Question: I have a list of accounts featuring their product usage monthly within their current contract dates. I want to use the Google Sheets Growth function to look at where they are currently in their contract and where we expect them to land. Obviously, customers are at different stages in their contract and I want to be able to dynamically write a formula to analyze this.
A very close tutorial to what I think I need is located here, but this does not account for having multiple customer IDs in the same list:
<URL>
A sample of the raw data can be seen here where I have manually entered growth formulas based on contract dates:

Any help would be appreciated, I am simply not advanced enough with the FILTER function to work this one out!
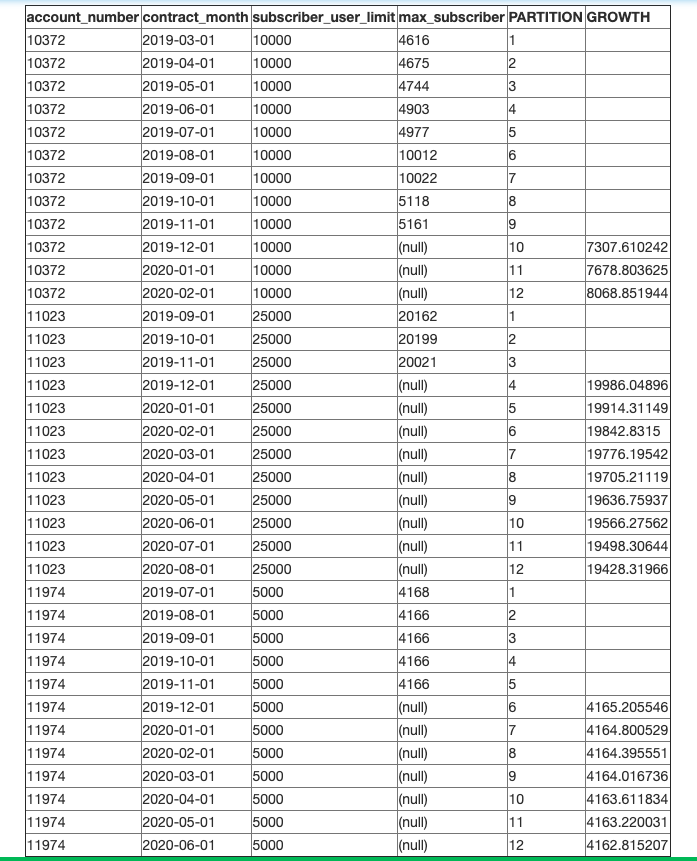
Answer: delete range and paste this into cell:
'''
=ARRAYFORMULA(IF(A2:A<>"", COUNTIFS(A2:A, A2:A, ROW(A2:A), "<="&ROW(A2:A)), ))
'''
<URL>
---
paste this into cell and drag down:
'''
=IF(D2<>"(null)",,GROWTH(
INDIRECT(ADDRESS(MIN(FILTER(ROW(E:E), A:A=A2)), 4, 4)&":"&
ADDRESS(MIN(FILTER(ROW(E:E), A:A=A2, D:D="(null)"))-1, 4, 4)),
INDIRECT(ADDRESS(MIN(FILTER(ROW(E:E), A:A=A2)), 2, 4)&":"&
ADDRESS(MIN(FILTER(ROW(E:E), A:A=A2, D:D="(null)"))-1, 2, 4)), B2))
'''
<URL>